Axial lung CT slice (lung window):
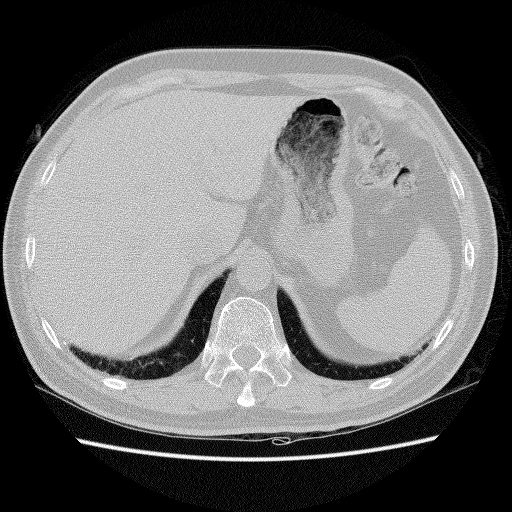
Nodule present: no